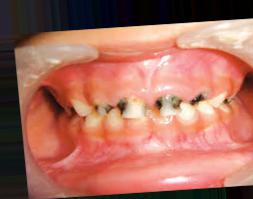
Condition: Caries